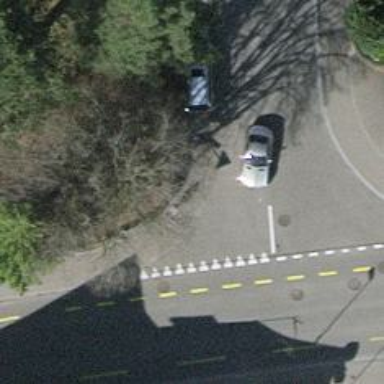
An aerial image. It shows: Kerb barrier.